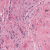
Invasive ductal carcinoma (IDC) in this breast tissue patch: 0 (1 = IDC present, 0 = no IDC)